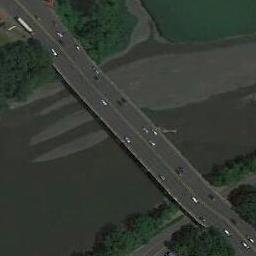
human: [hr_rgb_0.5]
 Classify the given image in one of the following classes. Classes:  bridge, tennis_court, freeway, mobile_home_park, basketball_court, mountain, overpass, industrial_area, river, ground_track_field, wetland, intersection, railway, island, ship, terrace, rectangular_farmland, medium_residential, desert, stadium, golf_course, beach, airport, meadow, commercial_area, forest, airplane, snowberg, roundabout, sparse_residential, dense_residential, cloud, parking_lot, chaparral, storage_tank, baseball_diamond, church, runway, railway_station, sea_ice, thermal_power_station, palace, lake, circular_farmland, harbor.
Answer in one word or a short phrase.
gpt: bridge